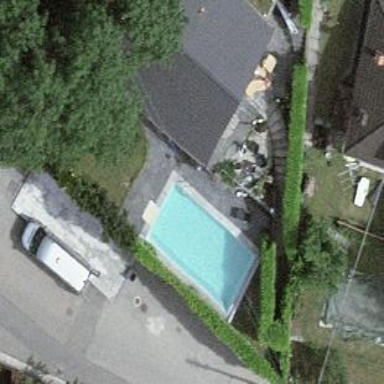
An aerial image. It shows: Swimming pool located in leisure land.